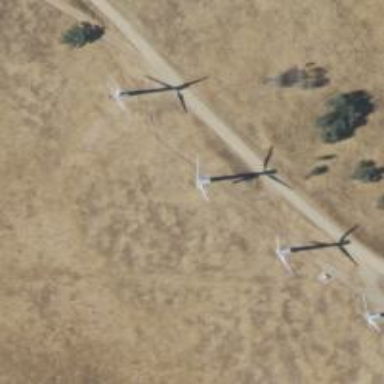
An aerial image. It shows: Wind turbine generator made by Vestas.